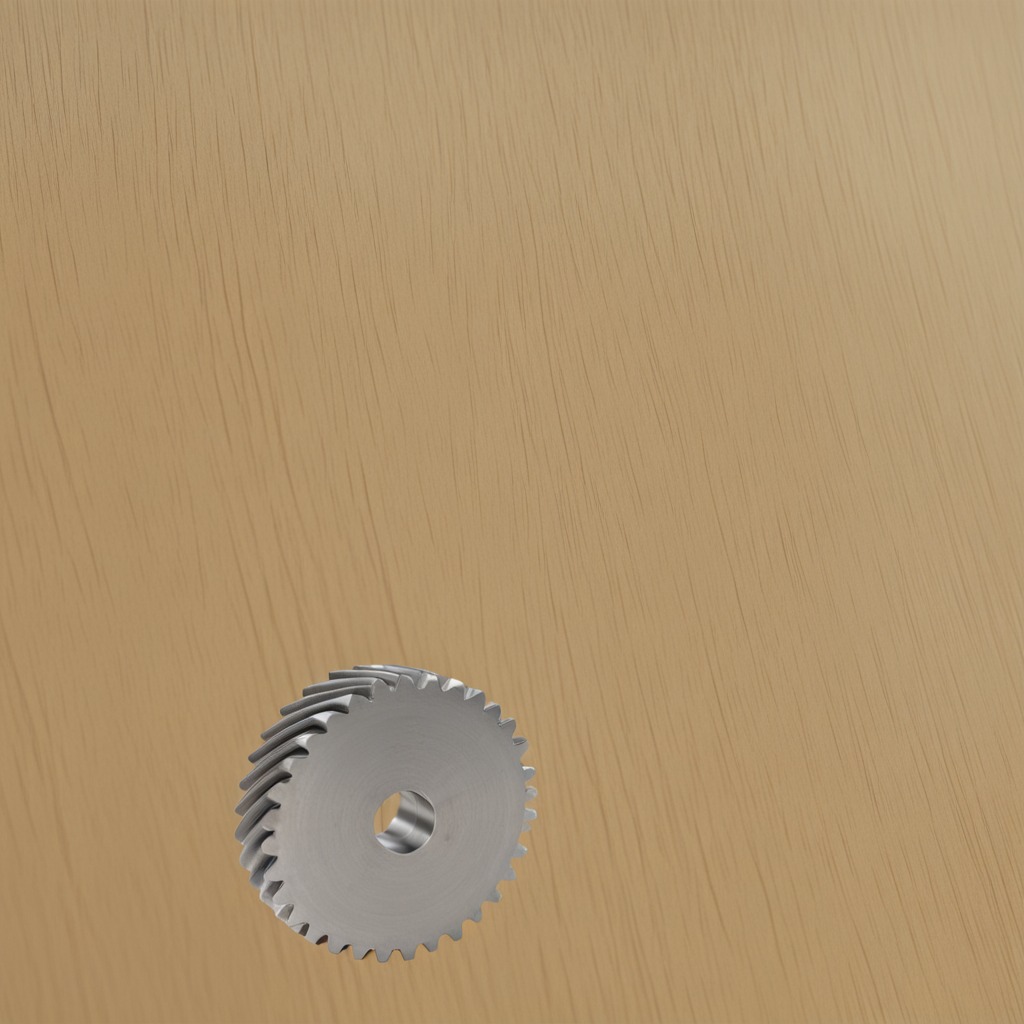
A steel gear with teeth lies on the plywood surface in a paint workshop lit by afternoon window light.